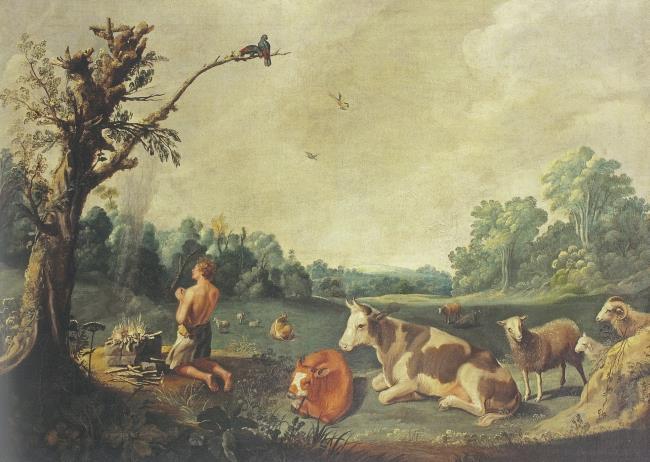
Title: Abel sacrifycing a lamb and prays (Genesis 4:4)
Artist: Jacob Gerritsz. Cuyp
Earliest date: 1605
Latest date: 1647
Genre: painting
Iconography: cattle
Keywords: Old Testament and Apocrypha, hilly landscape, praying, sacrifice, cow, sheep